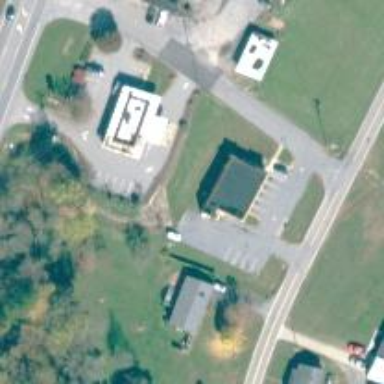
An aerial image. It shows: Post office.